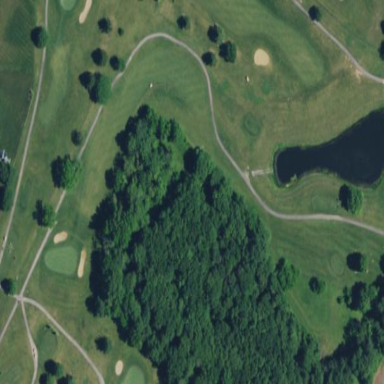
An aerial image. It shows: Golf fairway surrounded by grass.